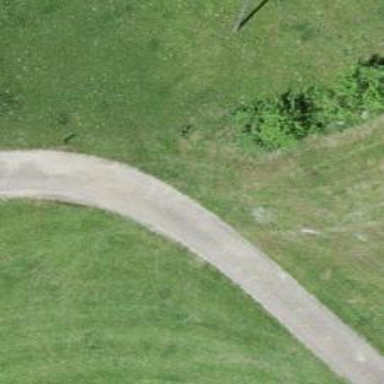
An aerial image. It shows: Well-maintained track road of grade 1.